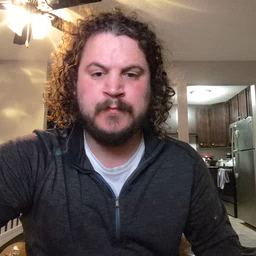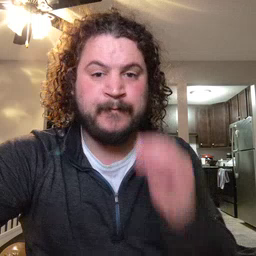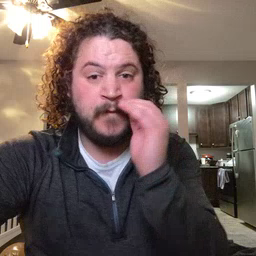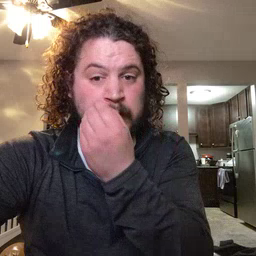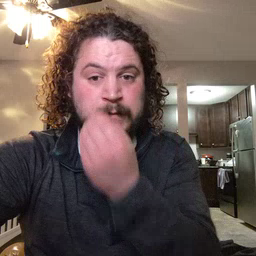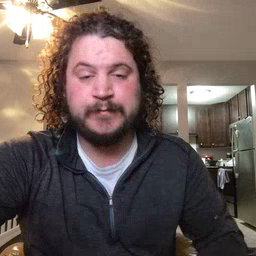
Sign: flower